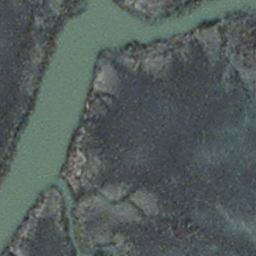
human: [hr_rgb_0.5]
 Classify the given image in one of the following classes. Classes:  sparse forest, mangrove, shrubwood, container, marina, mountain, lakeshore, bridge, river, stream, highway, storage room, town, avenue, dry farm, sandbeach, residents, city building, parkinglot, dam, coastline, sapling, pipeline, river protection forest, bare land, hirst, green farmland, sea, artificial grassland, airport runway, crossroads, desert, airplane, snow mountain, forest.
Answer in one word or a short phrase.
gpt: stream